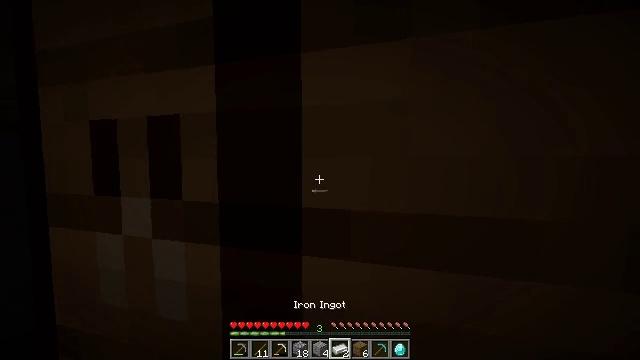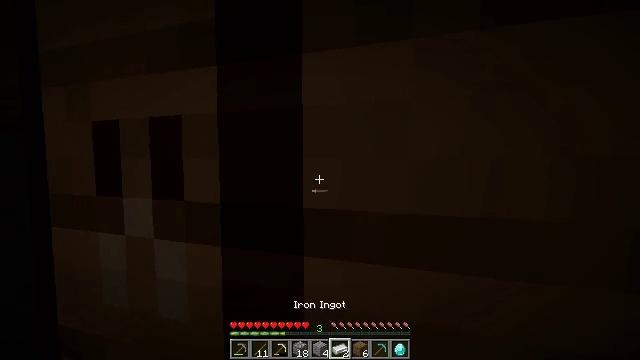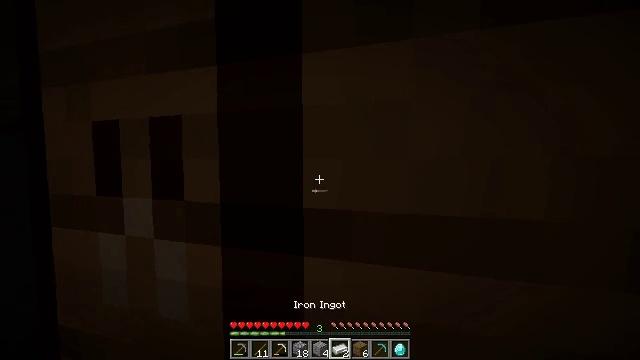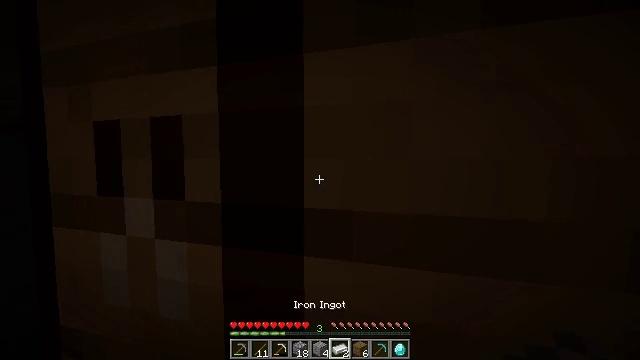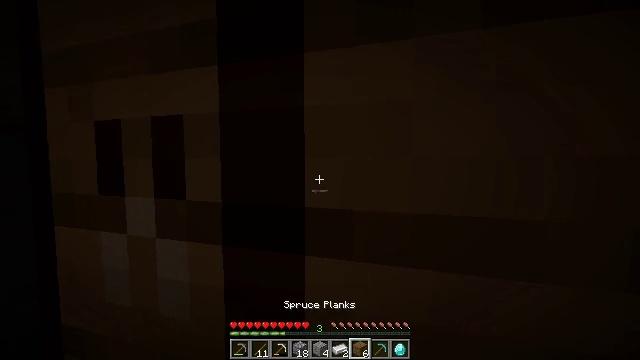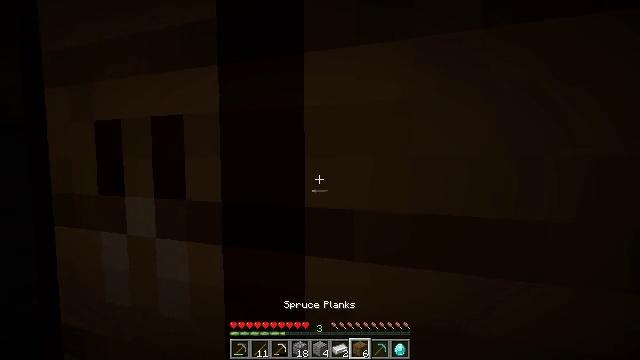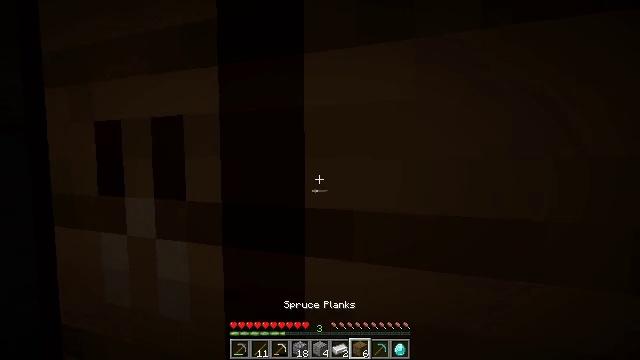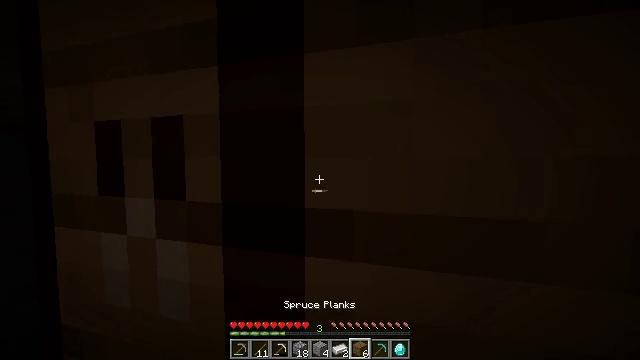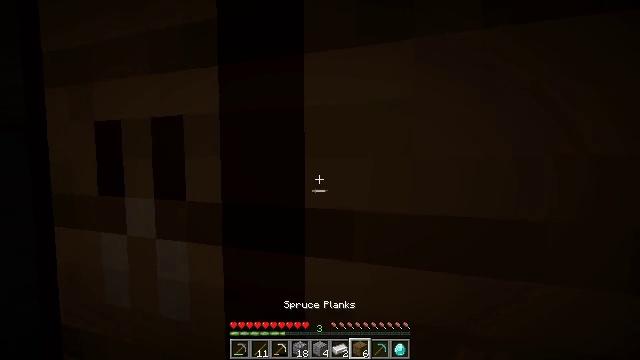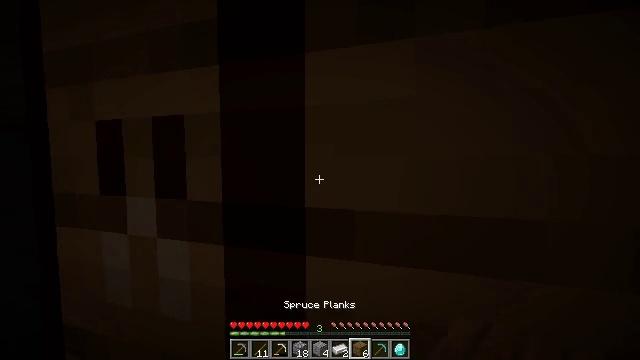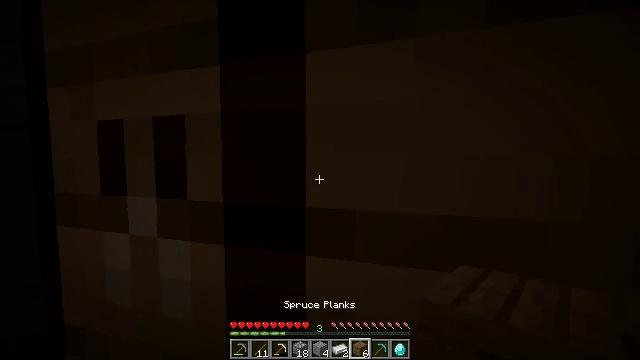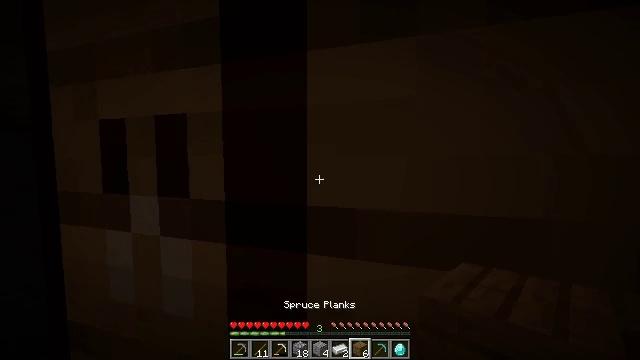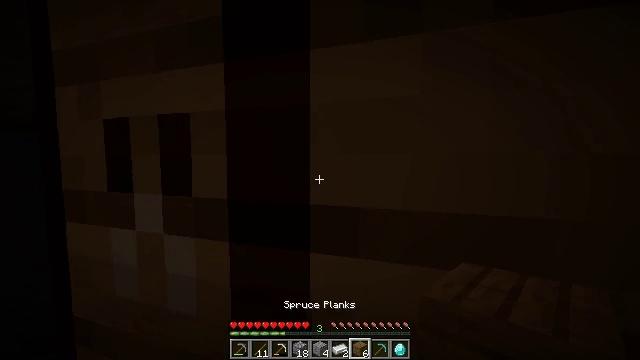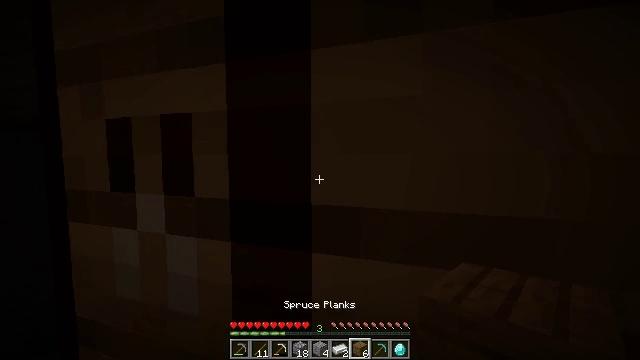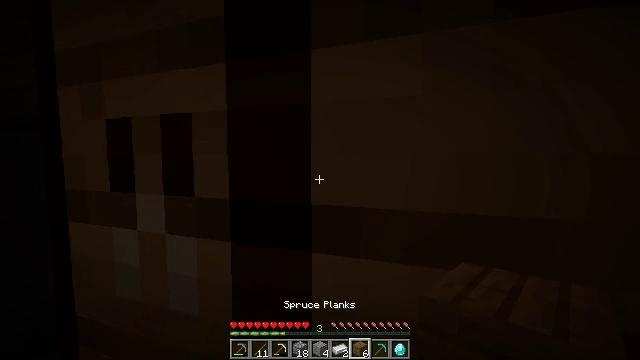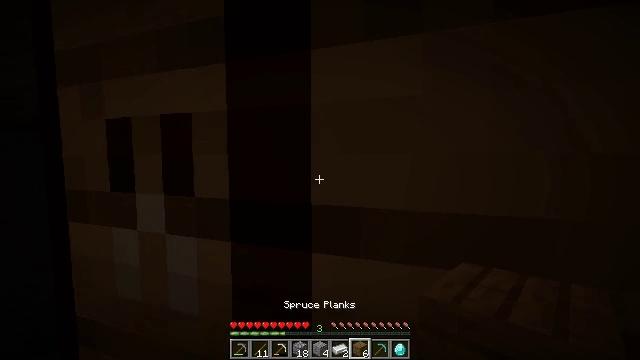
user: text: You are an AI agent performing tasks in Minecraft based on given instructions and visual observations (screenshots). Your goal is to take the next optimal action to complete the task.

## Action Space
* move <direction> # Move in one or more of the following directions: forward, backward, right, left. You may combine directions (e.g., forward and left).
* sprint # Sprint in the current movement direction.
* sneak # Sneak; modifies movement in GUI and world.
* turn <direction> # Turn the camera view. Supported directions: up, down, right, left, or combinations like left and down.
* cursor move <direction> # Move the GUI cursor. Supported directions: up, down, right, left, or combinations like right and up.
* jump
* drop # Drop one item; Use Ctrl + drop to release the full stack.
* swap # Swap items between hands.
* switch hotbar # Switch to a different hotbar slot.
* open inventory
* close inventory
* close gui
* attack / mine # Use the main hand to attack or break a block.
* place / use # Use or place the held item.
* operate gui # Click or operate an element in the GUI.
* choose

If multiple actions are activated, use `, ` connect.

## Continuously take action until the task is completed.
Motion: motion action
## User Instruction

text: Left click on the crafting table
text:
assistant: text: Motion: no_op
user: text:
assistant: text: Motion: no_op
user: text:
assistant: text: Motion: no_op
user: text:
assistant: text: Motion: no_op
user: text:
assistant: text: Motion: no_op
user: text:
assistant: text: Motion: no_op
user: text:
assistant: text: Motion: no_op
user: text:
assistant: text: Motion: no_op
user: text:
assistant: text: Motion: no_op
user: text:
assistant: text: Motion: no_op
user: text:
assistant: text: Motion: no_op
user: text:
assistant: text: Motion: no_op
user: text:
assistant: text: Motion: no_op
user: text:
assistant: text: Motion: no_op
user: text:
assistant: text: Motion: no_op
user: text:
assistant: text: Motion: no_op
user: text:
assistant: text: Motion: no_op
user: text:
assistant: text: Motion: no_op
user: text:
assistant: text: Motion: no_op
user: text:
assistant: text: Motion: no_op
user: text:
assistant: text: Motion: no_op
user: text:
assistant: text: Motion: no_op
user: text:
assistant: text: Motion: no_op
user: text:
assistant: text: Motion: no_op
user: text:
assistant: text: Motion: no_op
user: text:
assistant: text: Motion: no_op
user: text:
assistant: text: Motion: no_op
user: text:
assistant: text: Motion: no_op
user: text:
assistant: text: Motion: no_op
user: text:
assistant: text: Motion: no_op